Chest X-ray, PA view. Patient: 54 years old, sex F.
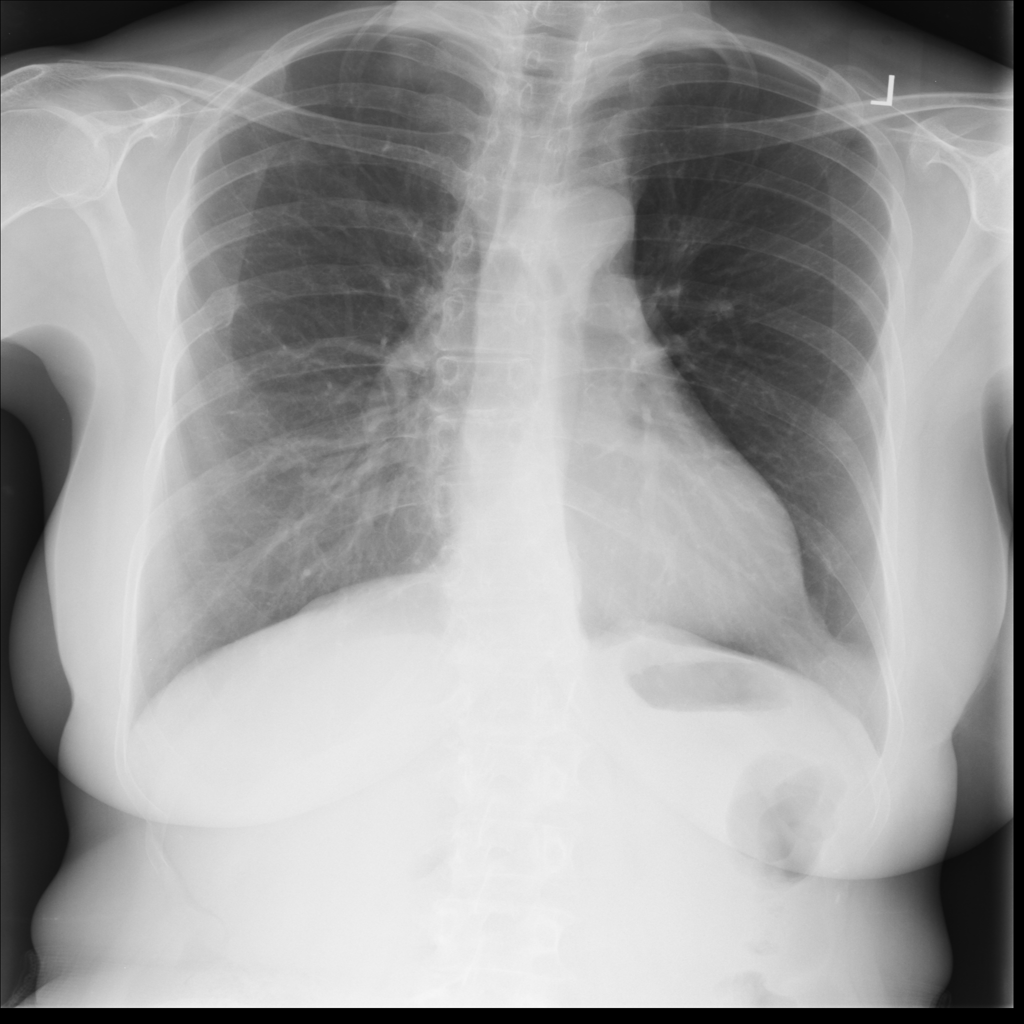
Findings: No Finding